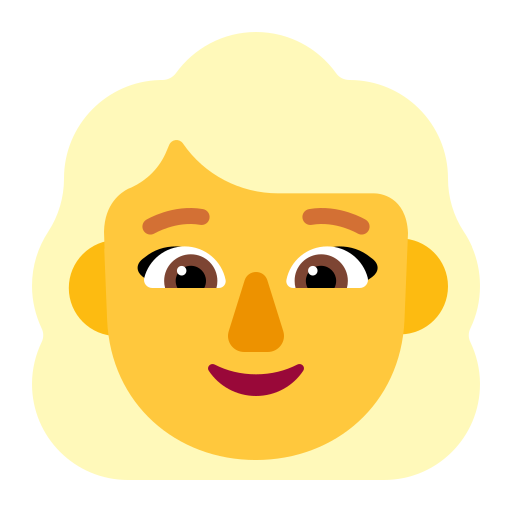
woman blonde hair flat default